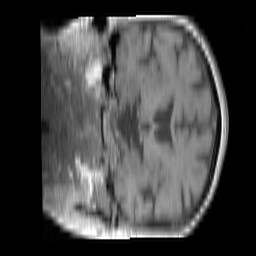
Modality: T1w
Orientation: coronal
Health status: ill
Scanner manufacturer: siemens
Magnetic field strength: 3 T
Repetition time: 0.44 s
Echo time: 0.00266 s